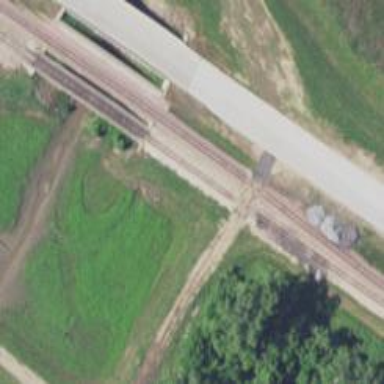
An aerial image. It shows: Railway bridge with loop service.